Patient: sex M, age 26
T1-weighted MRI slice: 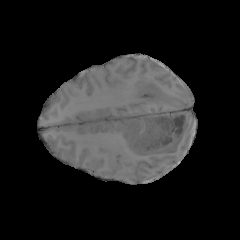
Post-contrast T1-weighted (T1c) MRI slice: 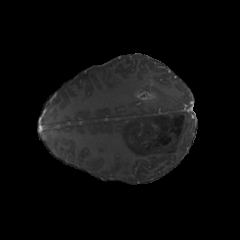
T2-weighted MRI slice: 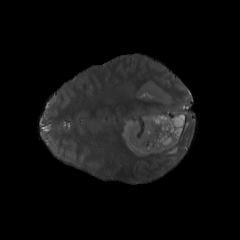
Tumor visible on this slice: yes
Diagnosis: Astrocytoma, IDH-mutant
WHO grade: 4